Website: crate-barrel
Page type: gifting
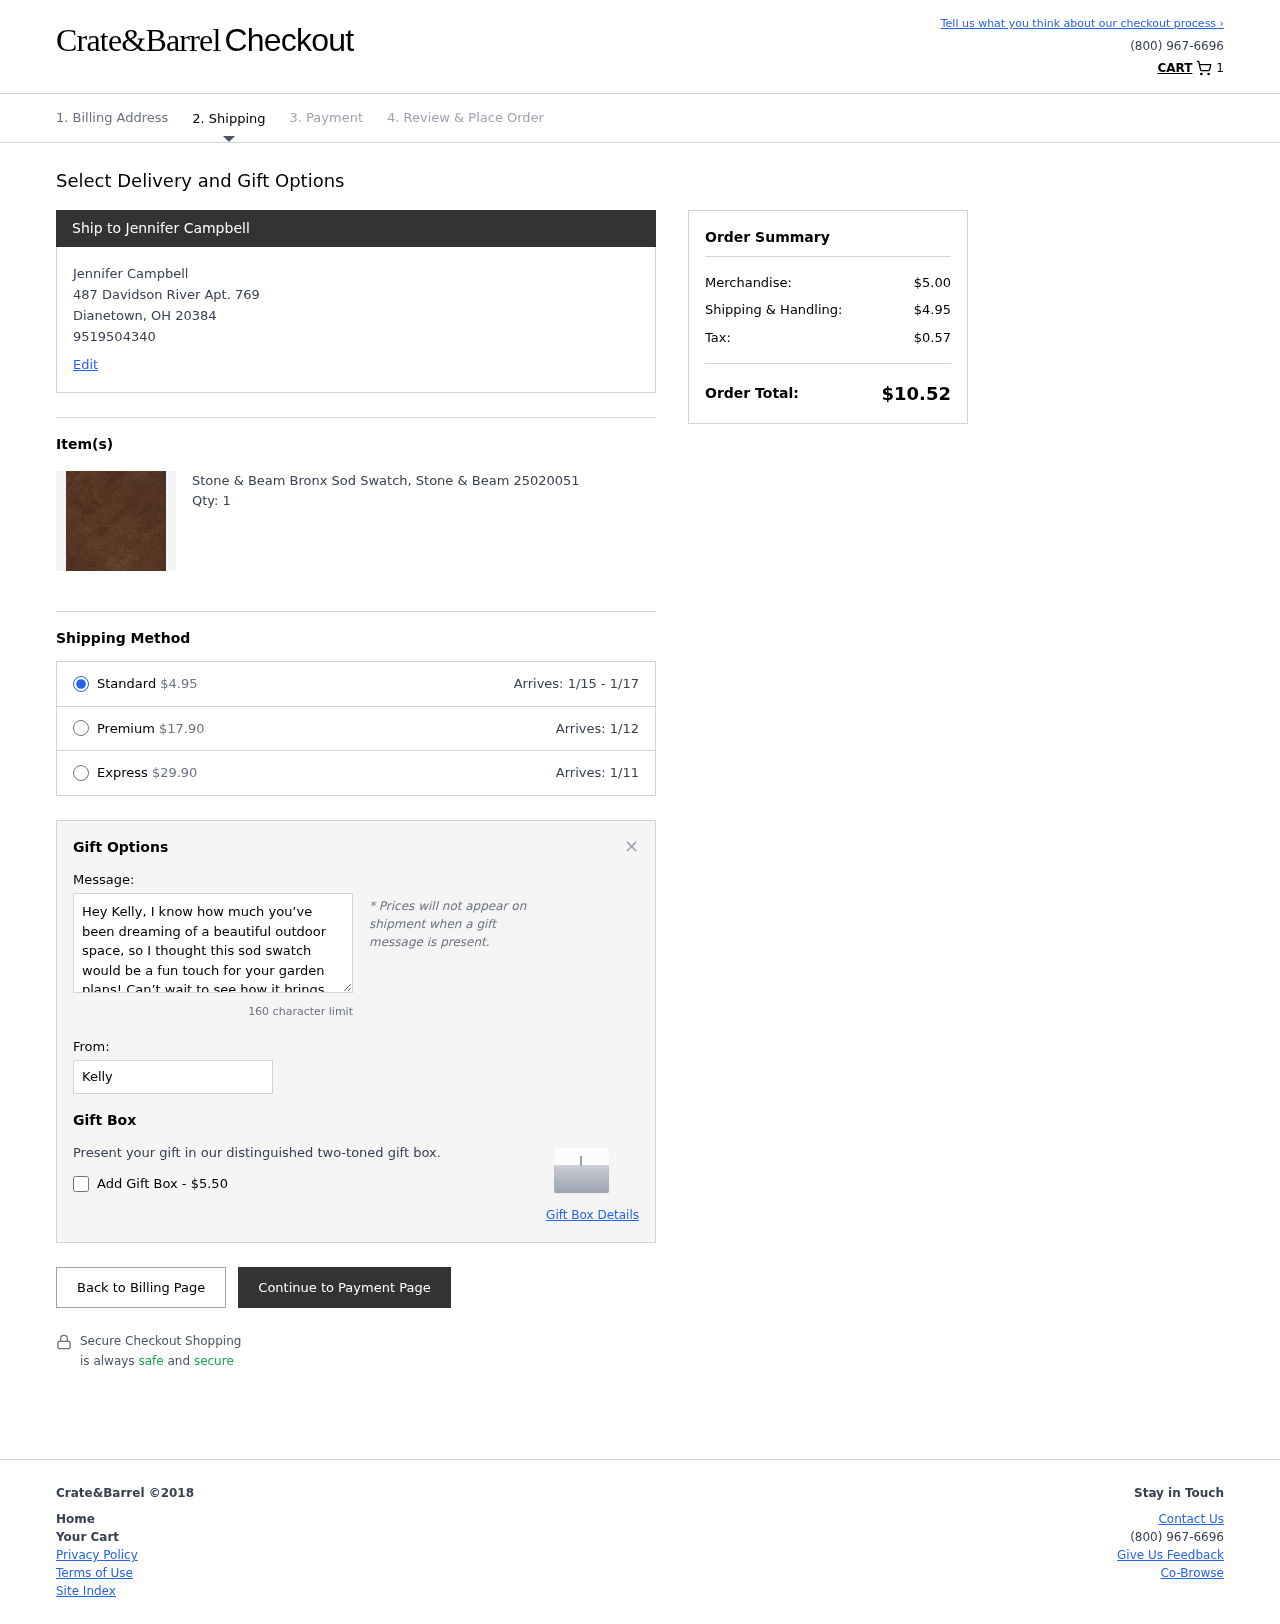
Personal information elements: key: PII_CITY
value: Dianetown
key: PII_FULLNAME
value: Jennifer Campbell
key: PII_GIFT_FIRSTNAME
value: Kelly
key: PII_GIFT_MESSAGE
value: Hey Kelly, I know how much you’ve been dreaming of a beautiful outdoor space, so I thought this sod swatch would be a fun touch for your garden plans! Can’t wait to see how it brings your vision to life. Enjoy!
Jennifer
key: PII_PHONE
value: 9519504340
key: PII_POSTCODE
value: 20384
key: PII_STATE_ABBR
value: OH
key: PII_STREET
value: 487 Davidson River Apt. 769
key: PII_FULLNAME2
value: Jennifer Campbell
Product elements: key: PRODUCT1_NAME
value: Stone & Beam Bronx Sod Swatch, Stone & Beam 25020051
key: PRODUCT1_QUANTITY
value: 1
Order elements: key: ORDER_NUM_ITEMS
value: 1
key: ORDER_SHIPPING_COST
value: $4.95
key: ORDER_DELIVERY_DATE_RANGE
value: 1/15 - 1/17
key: ORDER_PREMIUM_SHIPPING
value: $17.90
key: ORDER_PREMIUM_DATE
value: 1/12
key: ORDER_EXPRESS_SHIPPING
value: $29.90
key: ORDER_EXPRESS_DATE
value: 1/11
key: ORDER_SUBTOTAL
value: $5.00
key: ORDER_TAX
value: $0.57
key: ORDER_TOTAL
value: $10.52